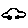
Label: car